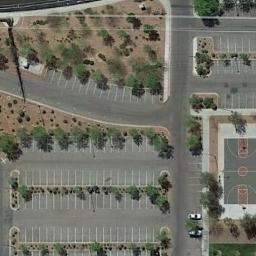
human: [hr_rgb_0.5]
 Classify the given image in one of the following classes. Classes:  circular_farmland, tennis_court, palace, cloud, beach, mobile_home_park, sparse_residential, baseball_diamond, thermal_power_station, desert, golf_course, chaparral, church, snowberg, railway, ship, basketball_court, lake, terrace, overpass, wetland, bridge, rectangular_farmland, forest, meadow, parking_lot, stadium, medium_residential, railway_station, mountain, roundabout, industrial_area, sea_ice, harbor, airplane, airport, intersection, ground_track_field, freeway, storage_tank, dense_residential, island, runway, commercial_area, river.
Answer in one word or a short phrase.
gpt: basketball_court